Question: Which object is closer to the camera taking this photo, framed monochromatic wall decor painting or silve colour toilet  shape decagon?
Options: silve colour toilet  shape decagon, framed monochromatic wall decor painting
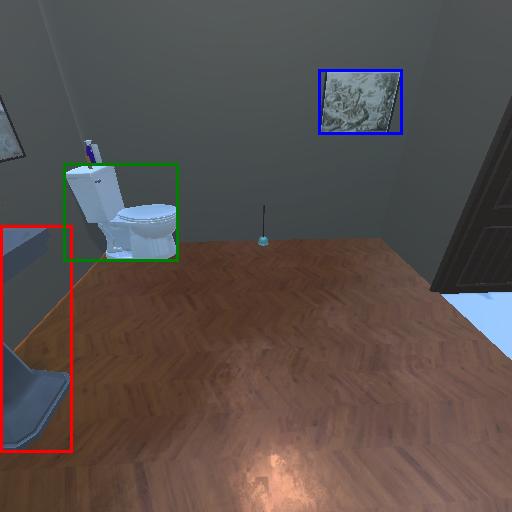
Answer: silve colour toilet  shape decagon